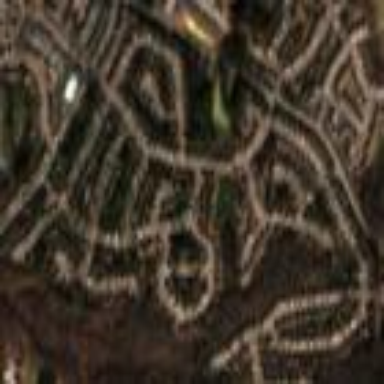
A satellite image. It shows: Residential area within neighborhood.